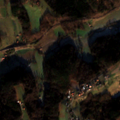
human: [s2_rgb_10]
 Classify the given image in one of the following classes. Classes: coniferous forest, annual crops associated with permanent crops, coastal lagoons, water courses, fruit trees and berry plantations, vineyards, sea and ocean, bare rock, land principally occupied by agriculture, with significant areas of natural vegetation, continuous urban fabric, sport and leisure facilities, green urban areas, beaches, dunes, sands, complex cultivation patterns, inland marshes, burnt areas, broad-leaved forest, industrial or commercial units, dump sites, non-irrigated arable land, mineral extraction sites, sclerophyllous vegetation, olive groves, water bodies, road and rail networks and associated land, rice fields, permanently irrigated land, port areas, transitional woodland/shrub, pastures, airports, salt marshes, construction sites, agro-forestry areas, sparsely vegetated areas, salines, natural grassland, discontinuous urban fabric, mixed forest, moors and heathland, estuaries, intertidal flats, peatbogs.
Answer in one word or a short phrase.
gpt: pastures, complex cultivation patterns, mixed forest